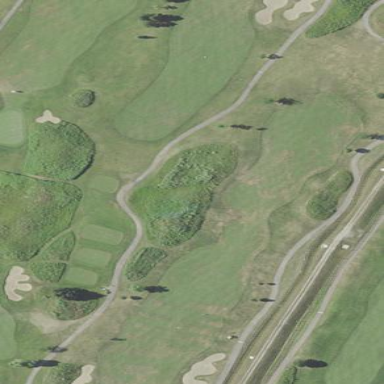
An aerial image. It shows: Rough grass area on golf course.